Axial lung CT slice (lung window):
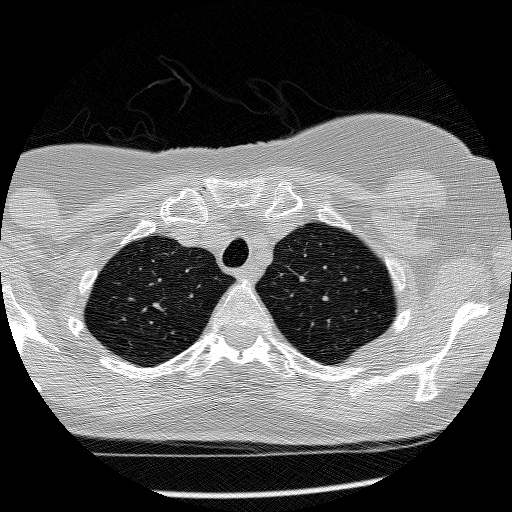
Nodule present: no